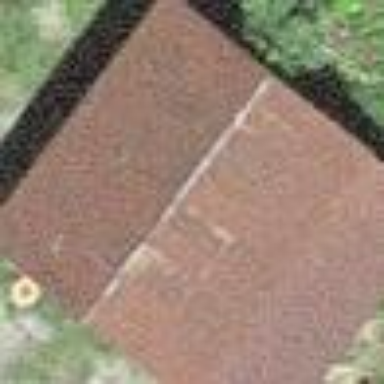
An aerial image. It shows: Shed.